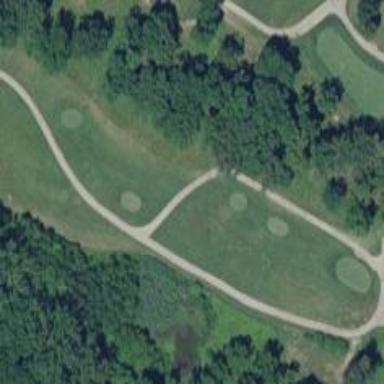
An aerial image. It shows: Service road designated as golf cart path.